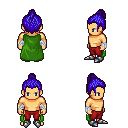
a pixel art fantasy rpg character, male body template, human, tanned skin, green cape, red pants, blue short topknot hairstyle, white cloth bandages, metal boots, four views (front, back, left, right), 2x2 character sprite sheet, small pixel art, hard edges, no anti-aliasing